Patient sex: M
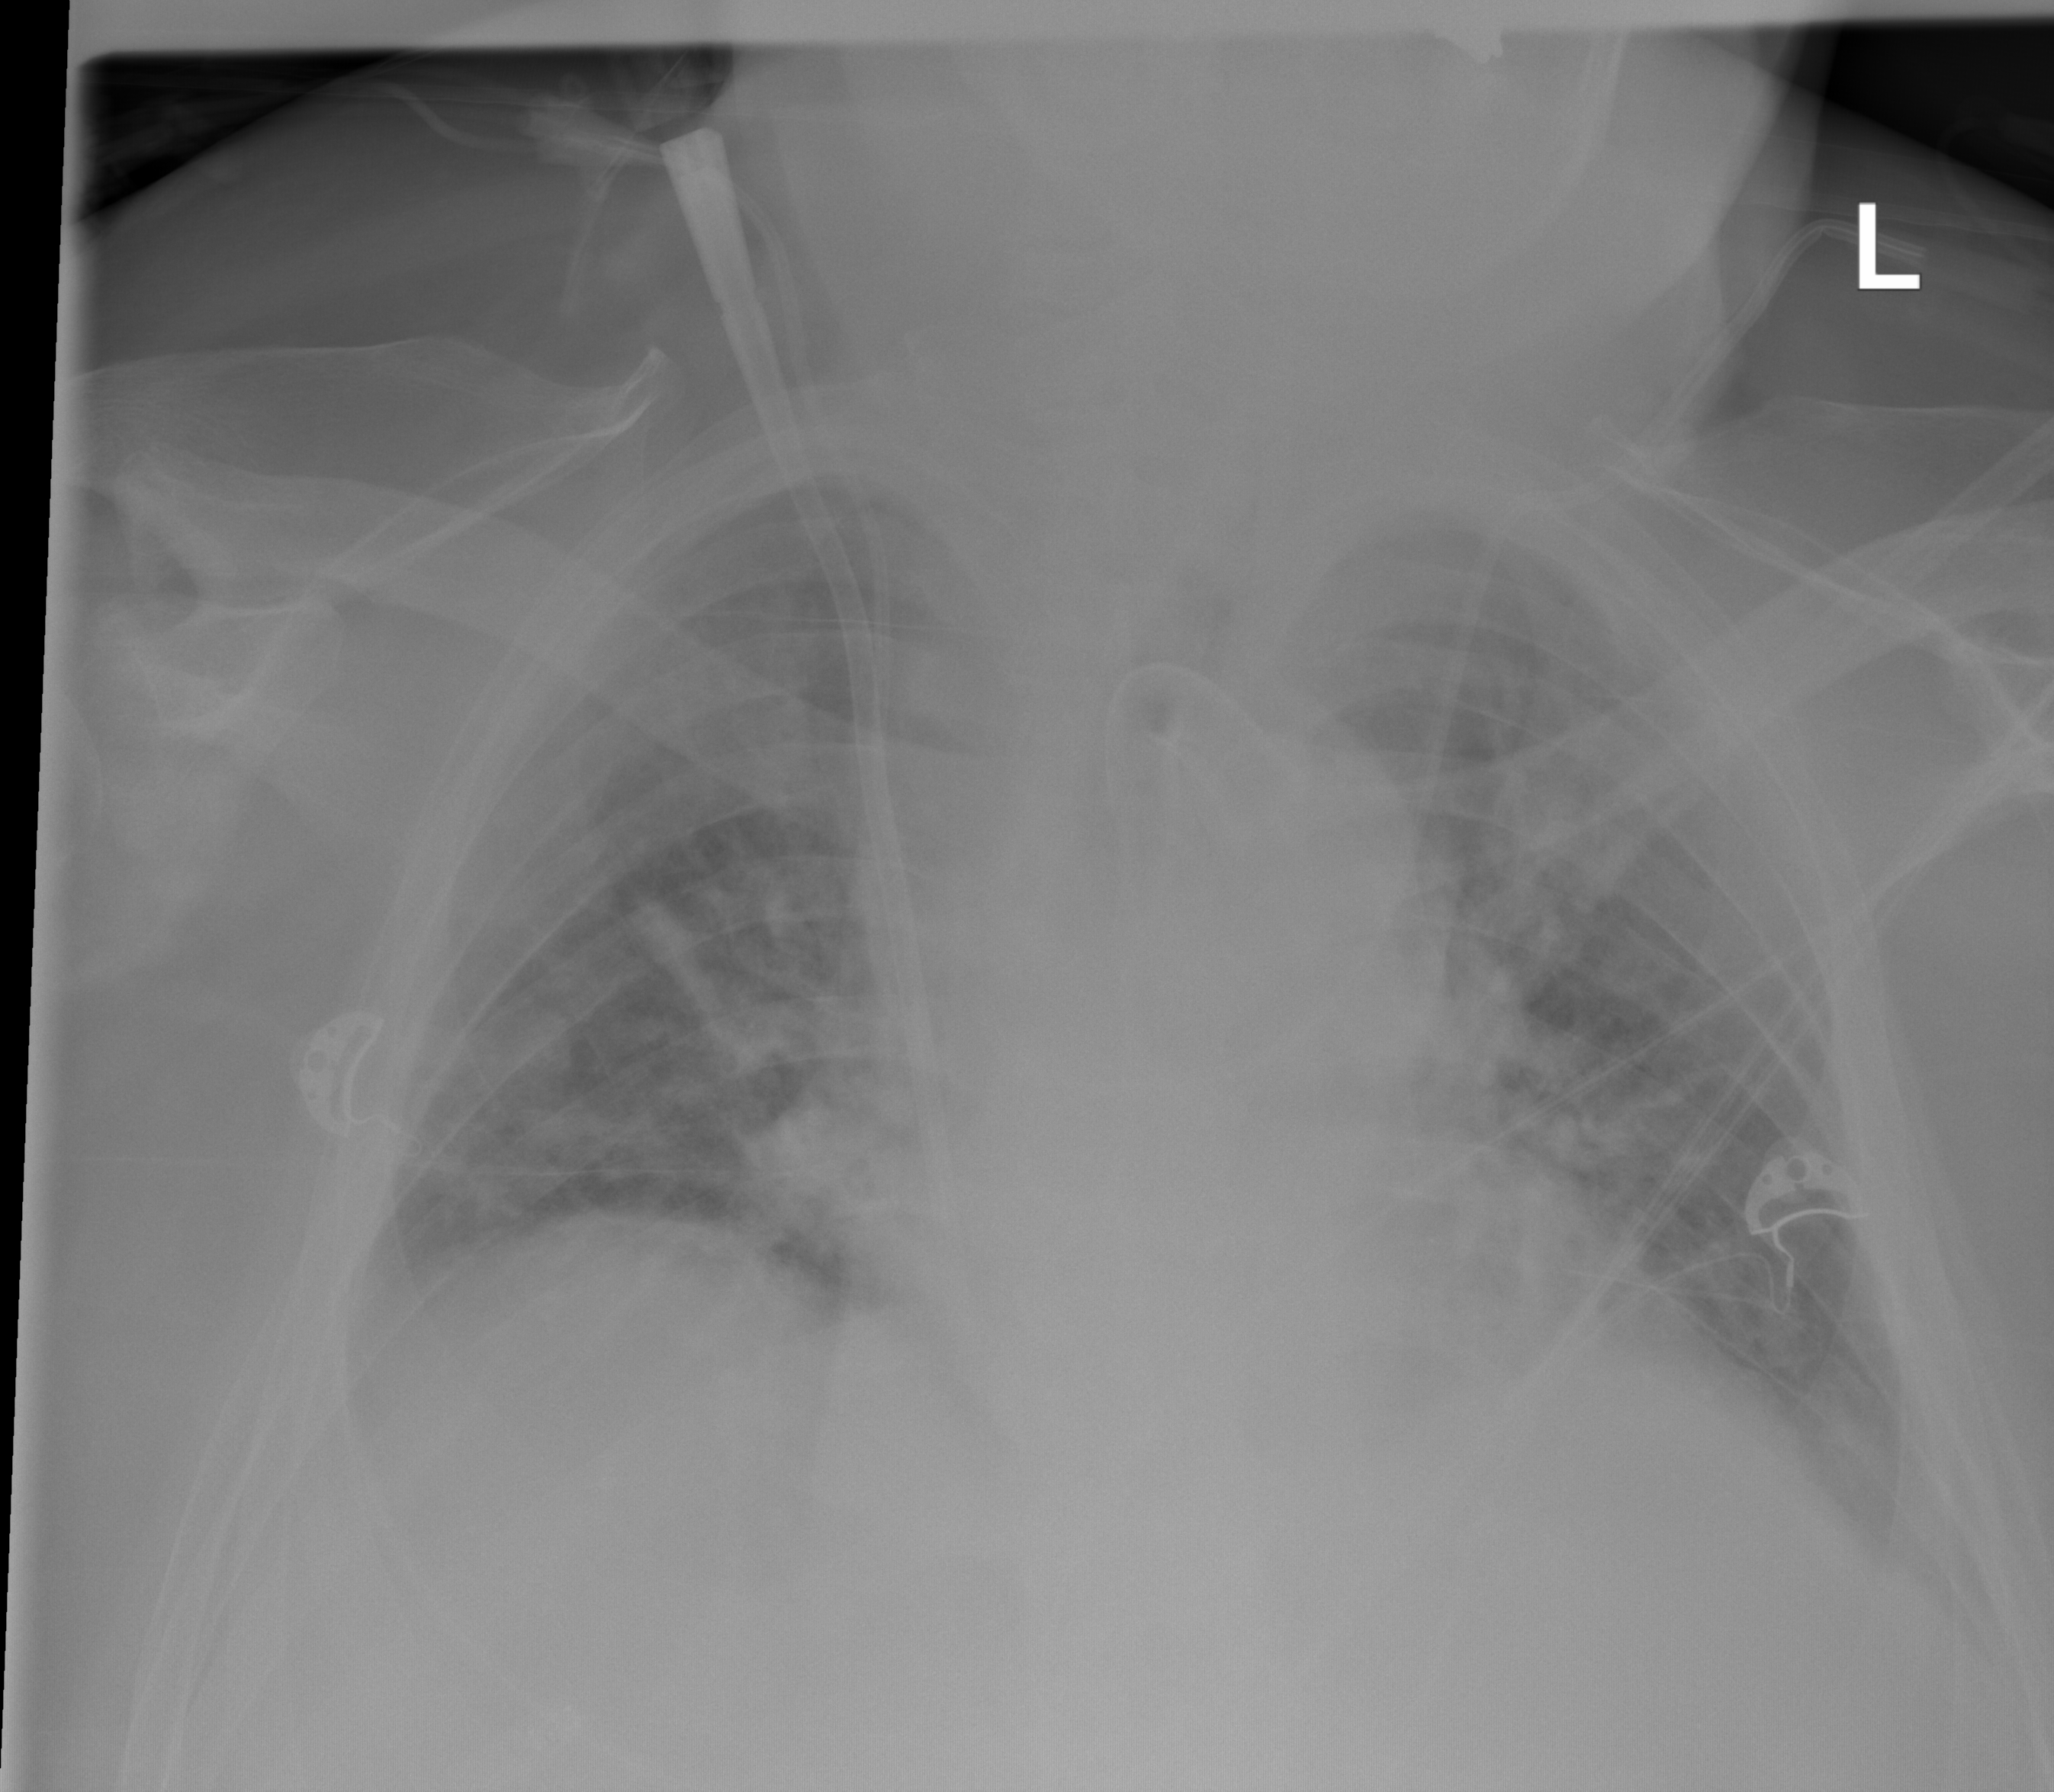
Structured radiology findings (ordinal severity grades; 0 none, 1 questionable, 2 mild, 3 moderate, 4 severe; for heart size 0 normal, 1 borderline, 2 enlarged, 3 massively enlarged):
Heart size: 2
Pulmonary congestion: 2
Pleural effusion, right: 2
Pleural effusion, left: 2
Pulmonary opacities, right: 2
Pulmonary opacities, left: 2
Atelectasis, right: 2
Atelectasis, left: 2